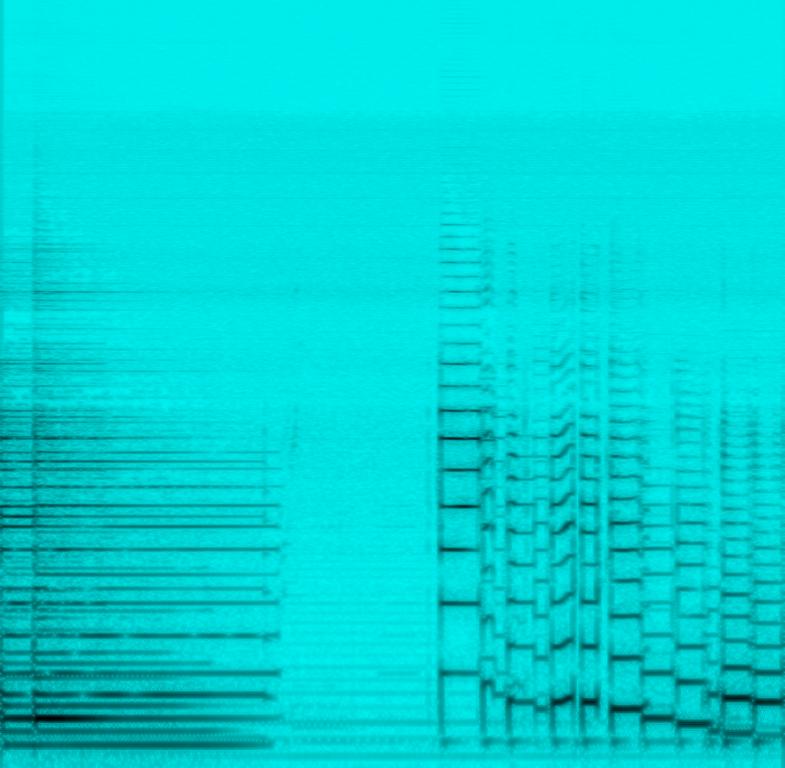
This is a clip featuring an electric guitar being played through an amp. First a chord is played. This is followed by a descending pentatonic lick being played. This lick has a blues feel. This is an instrumental song. There are no voices in this song. There are no other instruments in this song.